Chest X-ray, AP view. Patient: 68 years old, sex F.
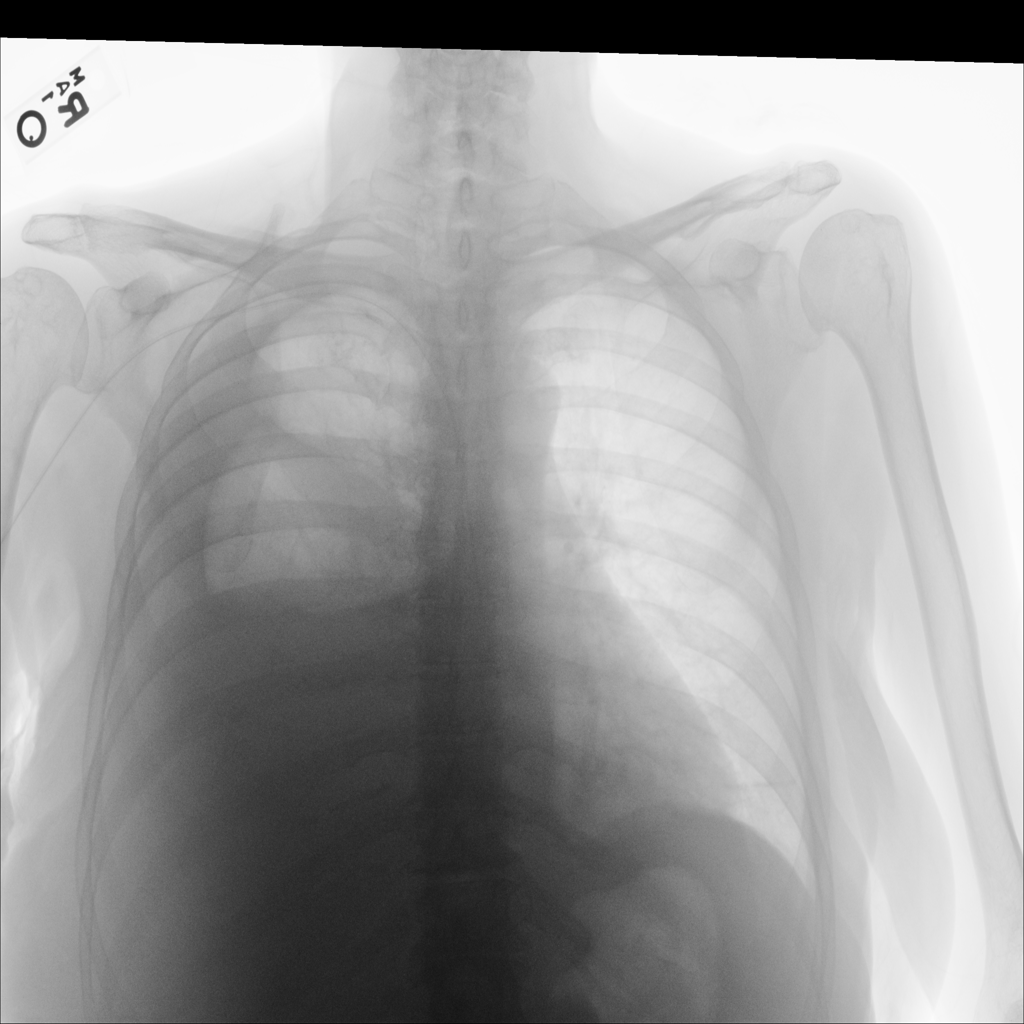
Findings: Effusion